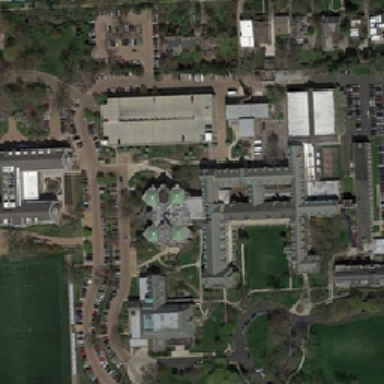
There is a school with a football field near the church .